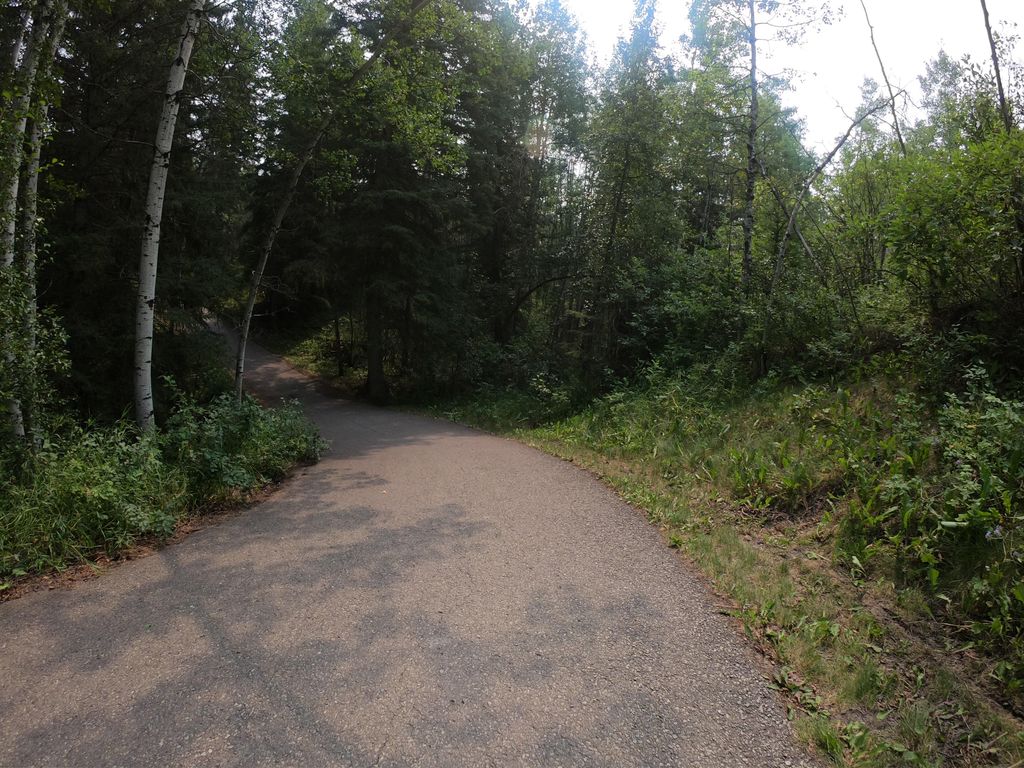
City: calgary